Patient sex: M
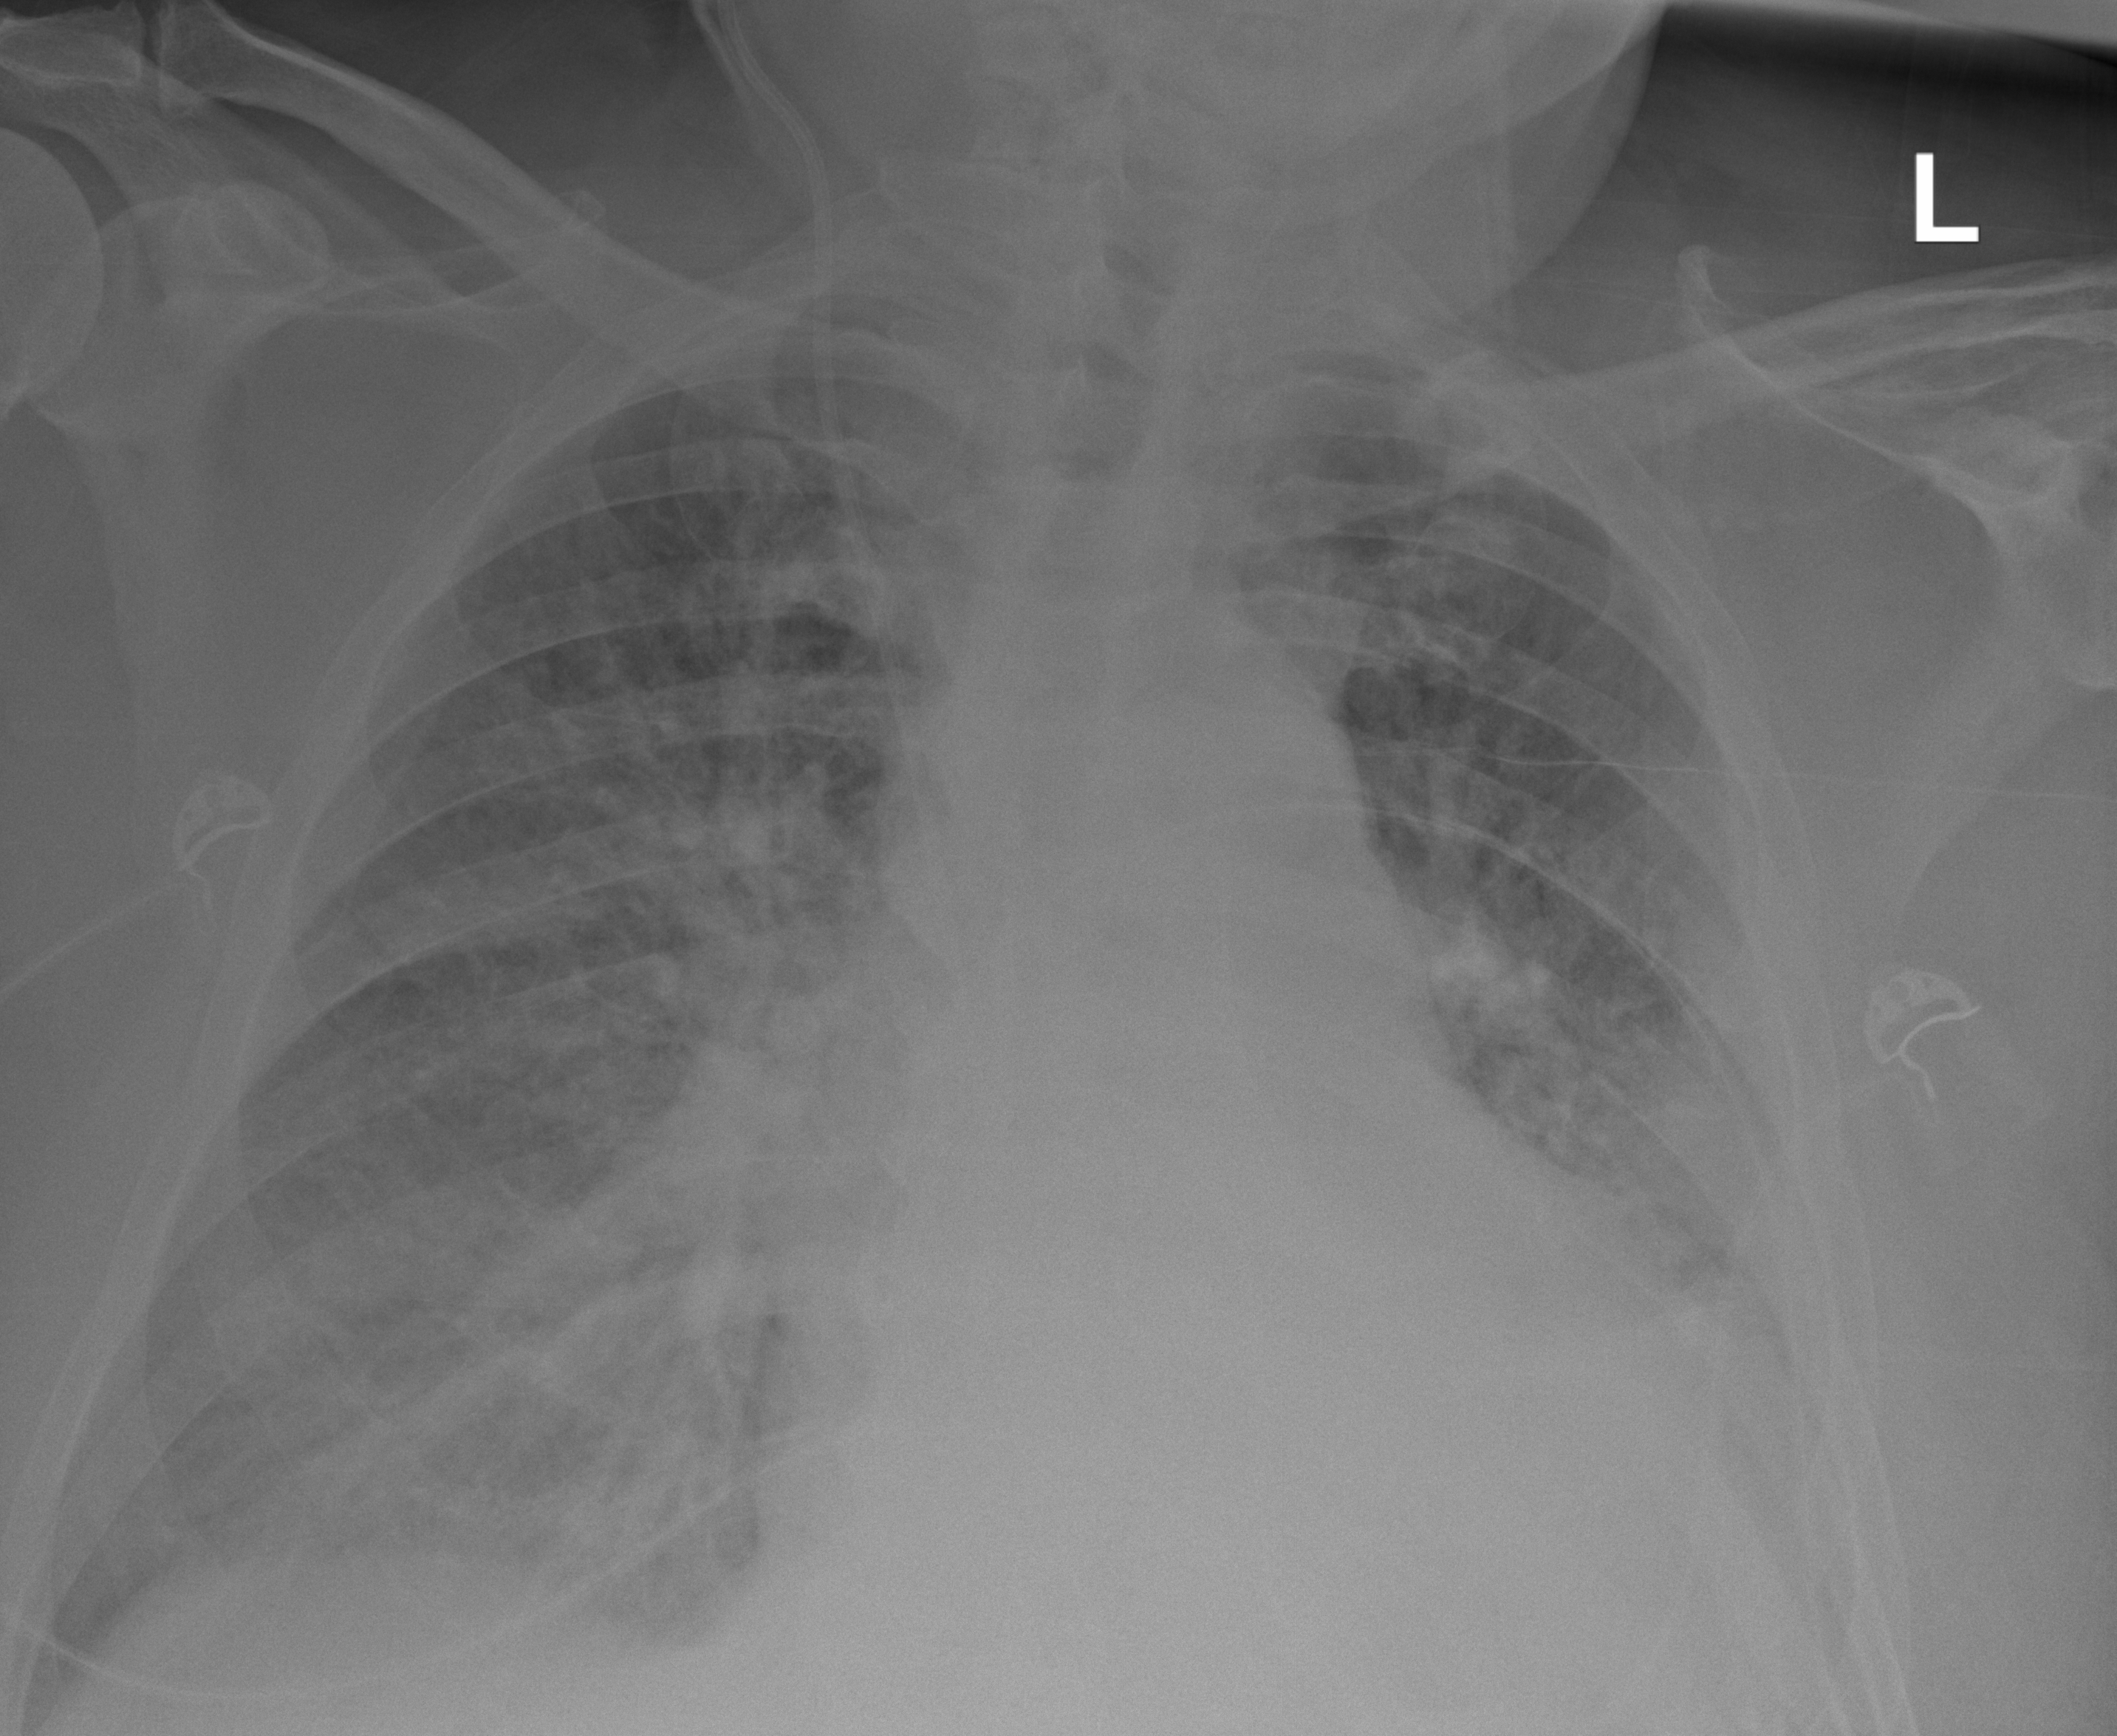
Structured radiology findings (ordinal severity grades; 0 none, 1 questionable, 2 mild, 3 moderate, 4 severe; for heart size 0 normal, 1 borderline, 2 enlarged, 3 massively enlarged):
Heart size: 2
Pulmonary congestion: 0
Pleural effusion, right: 0
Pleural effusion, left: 3
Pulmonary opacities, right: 3
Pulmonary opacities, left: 3
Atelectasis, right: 2
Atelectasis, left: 3